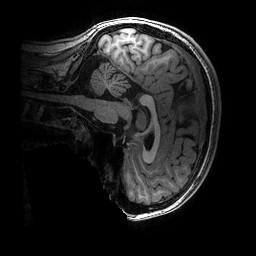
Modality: T1w
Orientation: sagittal
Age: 14
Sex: female
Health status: ill
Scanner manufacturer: ge
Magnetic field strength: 3 T
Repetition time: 0.007664 s
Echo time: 0.00342 s